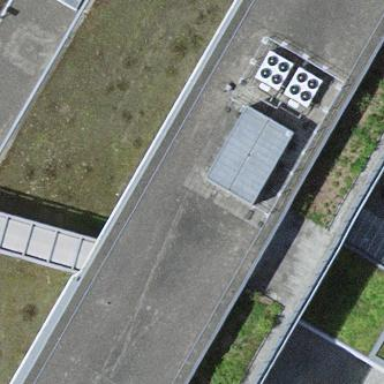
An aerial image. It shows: Building with flat roof.